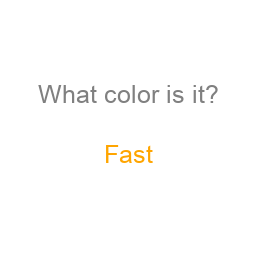
Color: orange
Background color: white
Question text color: gray